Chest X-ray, PA view. Patient: 65 years old, sex M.
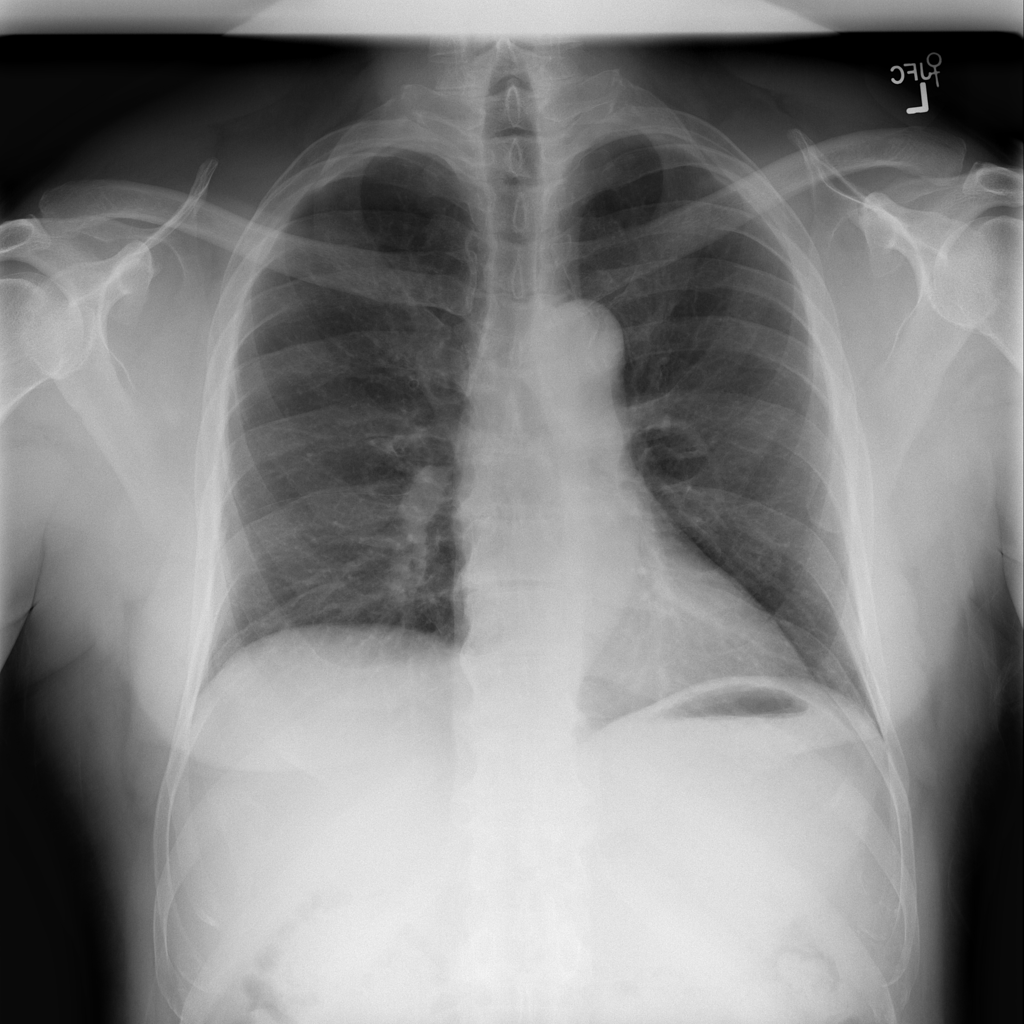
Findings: No Finding